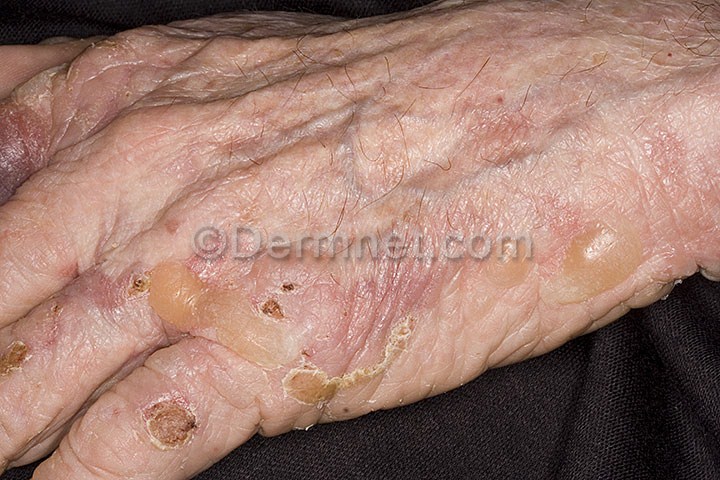
Disease: Bullous Disease Photos